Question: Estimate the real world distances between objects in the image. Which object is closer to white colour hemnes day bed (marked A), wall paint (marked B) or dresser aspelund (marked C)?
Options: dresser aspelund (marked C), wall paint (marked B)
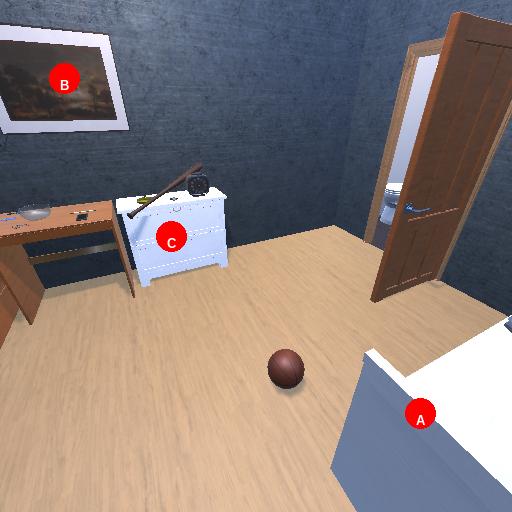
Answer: dresser aspelund (marked C)